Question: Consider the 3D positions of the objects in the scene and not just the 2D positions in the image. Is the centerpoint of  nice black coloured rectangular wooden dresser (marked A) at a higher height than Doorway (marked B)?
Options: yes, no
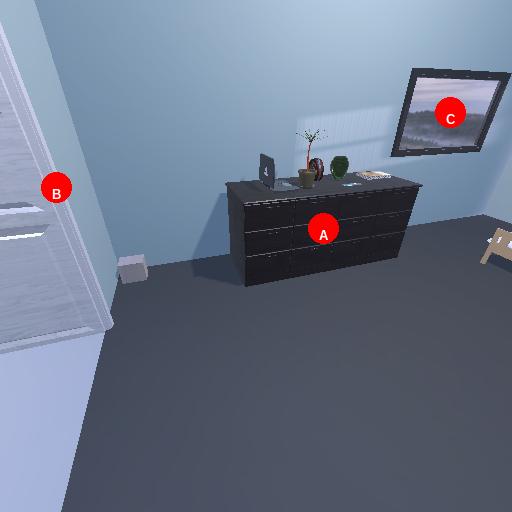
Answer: yes